Question: I have a list, where each list entry is tagged with multiple tags. Each tag can also have child tags. Every entry in the list can have more than one tags.
For example, a list entry that talks about cars can have tags called "cars", "vehicles", "ferrari".
I should be able to view a hierarchy of tags, like shown below. Also, there should be no limit to number of tags per entry, and also how deep the tags can go.
How do I store this data? I am open to using any type of DBMS.

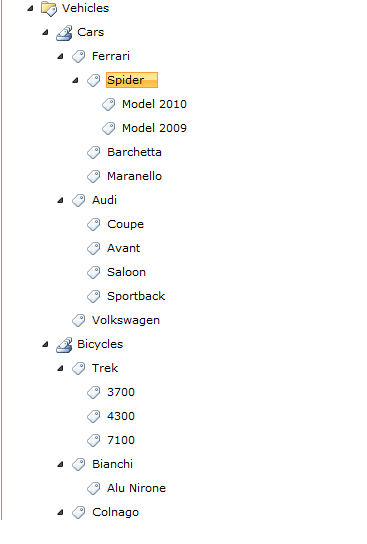
Answer: The naive approach would be a parent / child solution, but it's very difficult to write efficient queries with this data model.
<URL> is a pretty good article about hierarchical data structures. I suppose most of it can be applied to other database systems, too.